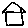
Label: house